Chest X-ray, AP view. Patient: 75 years old, sex M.
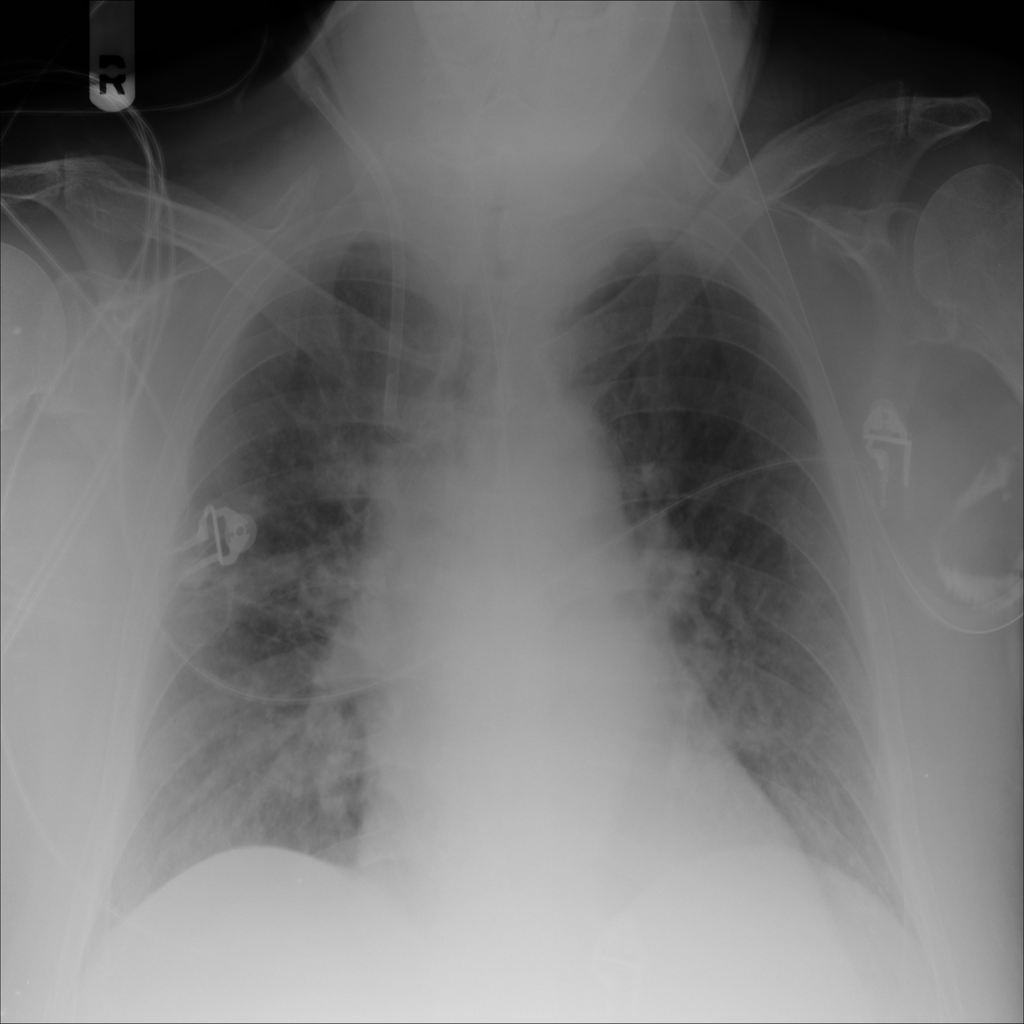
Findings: No Finding